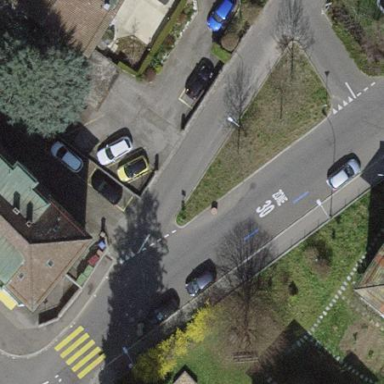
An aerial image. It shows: Parking area with asphalt surface.